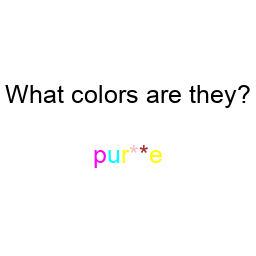
Color: magenta, cyan, yellow, pink, brown, yellow
Color name shown: purple
Background color: white
Question text color: black